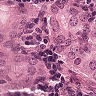
Metastatic tissue present: yes